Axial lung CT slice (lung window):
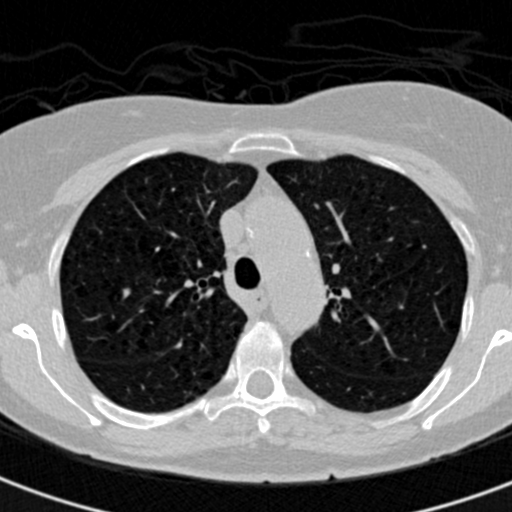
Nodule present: no